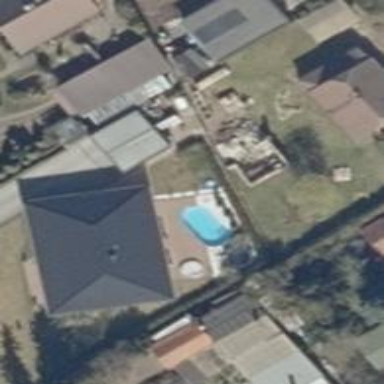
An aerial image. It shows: Swimming pool located in leisure land.